Field crop: maize
Growth stage: 2
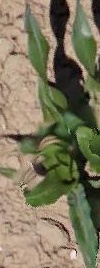
Species: maize